Question: I want to start a new viewController without using a button and without using navigationController.
I try this in code in my Class1:
'''
- (void)audioPlayerDidFinishPlaying:(AVAudioPlayer *)player successfully:(BOOL)flag
{
NSLog(@"audioPlayerDidFinishPlaying");
Tag1U2ViewController* controller = [[Tag1U2ViewController alloc] init];
[self.navigationController pushViewController:controller animated:YES];
}
'''
After the audio has finished it should call my Class2, that has only the following code:
'''
- (void)viewDidLoad
{
[super viewDidLoad];
// Do any additional setup after loading the view.
NSLog(@"View loaded");
}
'''
My console-output:
'''
Jul 29 15:00:37 bastis-air HelloUniverse[541] <Warning>: audioPlayerDidFinishPlaying
Jul 29 15:00:37 bastis-air HelloUniverse[541] <Warning>: View loaded
'''
My problem now is, that the new screen is completely black.
I've only change the class of the new ViewController in the storyboard.

What I am doing wrong?
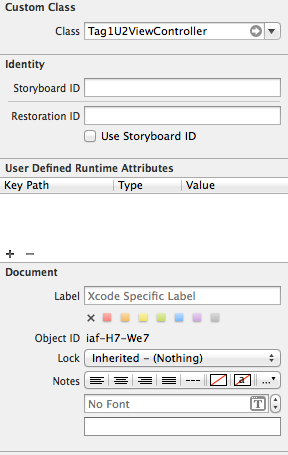
Answer: Now I having set a storyboardId with the name "uebung2" now it works fine:
My new code:
'''
Tag1U2ViewController *ivc = [self.storyboard instantiateViewControllerWithIdentifier:@"uebung2"];
[self.navigationController pushViewController:ivc animated:YES];
'''